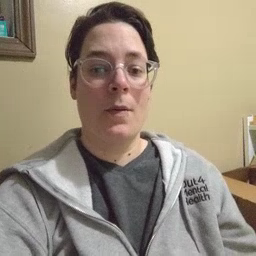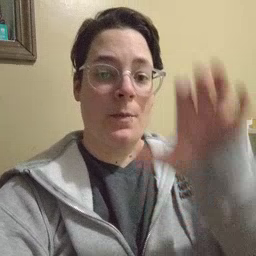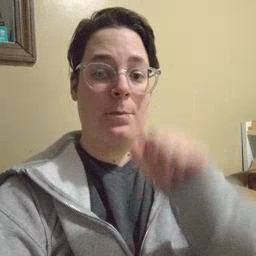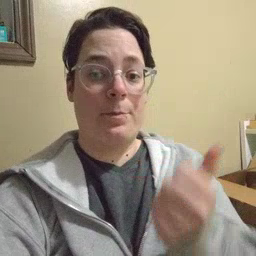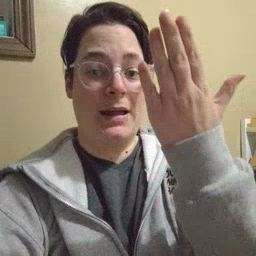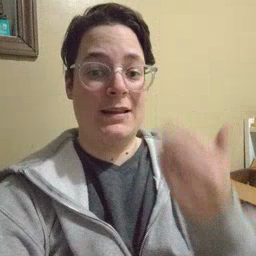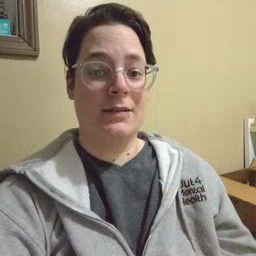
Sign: mitten